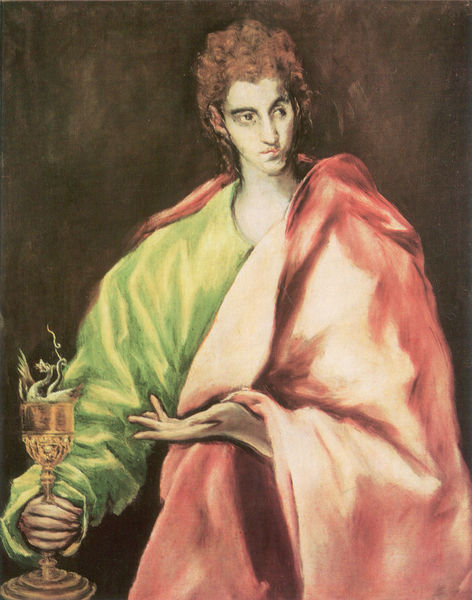
Titel: Johannes Evangelist
Künstler: El Greco
Standort: Toledo
Institution: Apostolado Museum
Schlagwörter: flügel, fuß, gemälde, hand, haut, kopf, körper, mann, schatten, umhang, vogel, grün, menschen, braun, finger, frau, frisur, geste, haar, hintergrund, kleid, licht, mund, nase, ohr, orange, schwarz, weiss, blick, rot, tuch, hemd, jung, trinken, wand, augen, falten, gesicht, halten, johannes, mensch, sockel, weit, ärmel, hals, hände, portrait, porträt, schlank, gewand, gold, haare, kelch, mantel, stoff, decke, augenbrauen, kinn, locken, ohren, rosa, schön, engel, kanne, krug, schwanz, spanien, hellgrün, lila, ausdruck, ernst, schmal, glanz, verzierung, metall, faltenwurf, junge, zeigen, becher, gefäß, zinn, offen, knabe, groß, schlange, gestik, allegorie, kunst, römer, gestus, jüngling, rote haare, manierismus, teufel, fabelwesen, heiliger, lichtquelle, rotes tuch, heilige, pokal, deuten, symbolik, jünger, fragend, heilig, cape, el greco, ungeheuer, gehämmert, verzierungen, drachen, drache, schelm, purpur, monster, proportionen, gelängt, jugendlich, martyrium, apostel, bartlos, phönix, gift, greco, theotokopoulos, spiritualisiert, verlängert, domenikos, augfen, dranchen, evangilist, gelnkt, goldkelch, heiliger evangelist, lichspiel, lieblingsjünger, schlnage, schnlank, schwand, manierisums, braune locken, capte, angewandte und bildende kunst